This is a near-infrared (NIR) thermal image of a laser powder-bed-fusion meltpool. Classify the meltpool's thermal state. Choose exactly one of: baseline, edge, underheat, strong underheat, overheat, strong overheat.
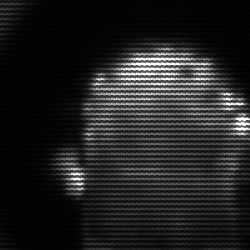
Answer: baseline